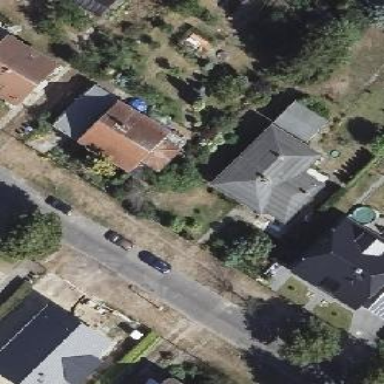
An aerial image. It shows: Detached building.